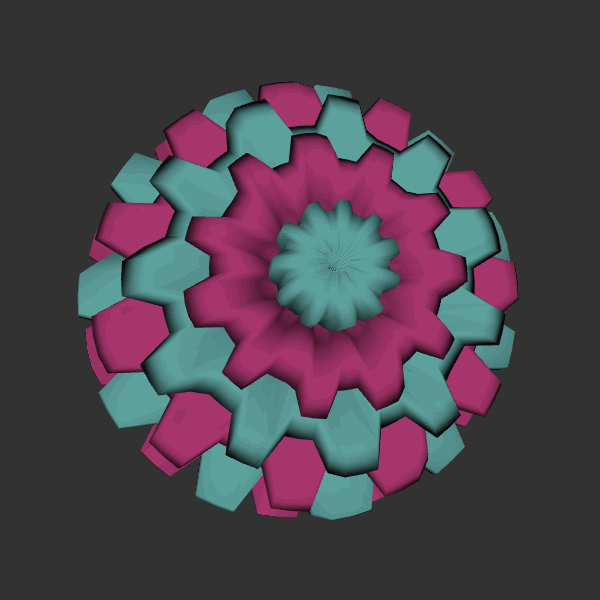
Background: dark